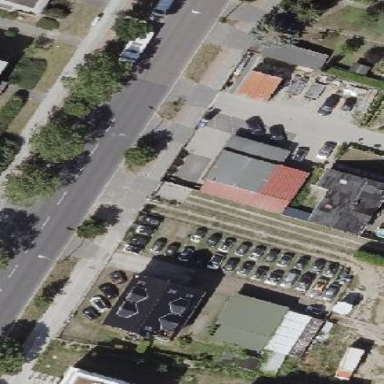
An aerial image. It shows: Car shop within retail area.